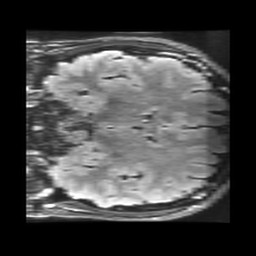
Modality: FLAIR
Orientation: coronal
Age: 21
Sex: male
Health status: healthy
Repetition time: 12 s
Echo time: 0.09782 s